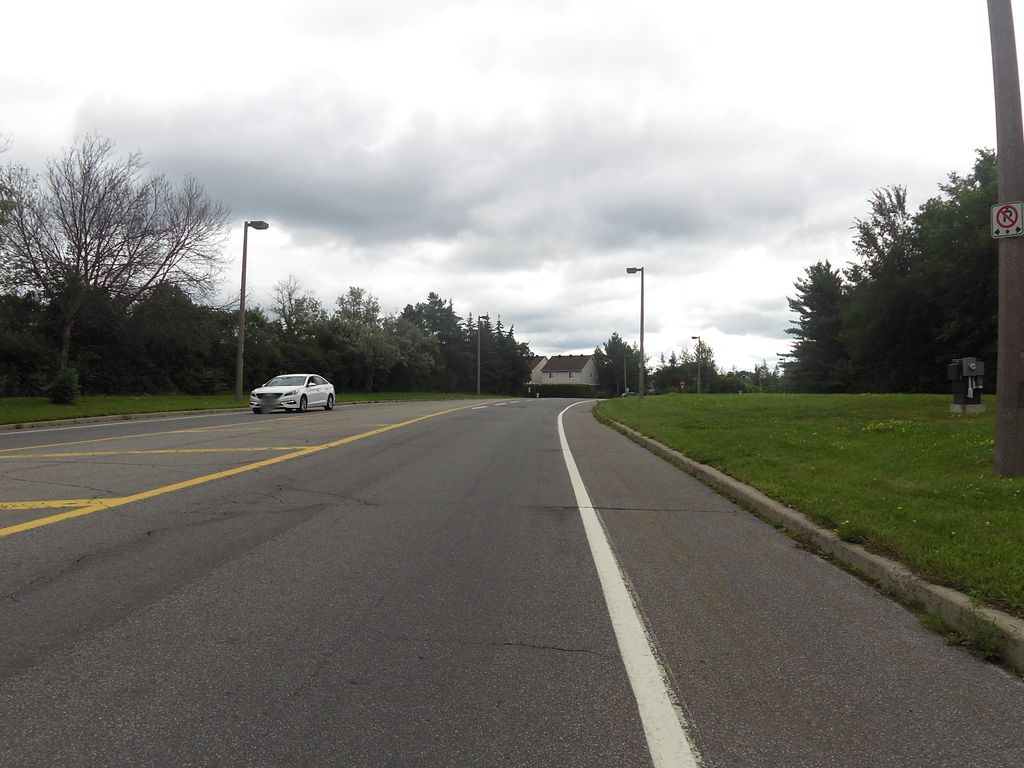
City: ottawa-gatineau